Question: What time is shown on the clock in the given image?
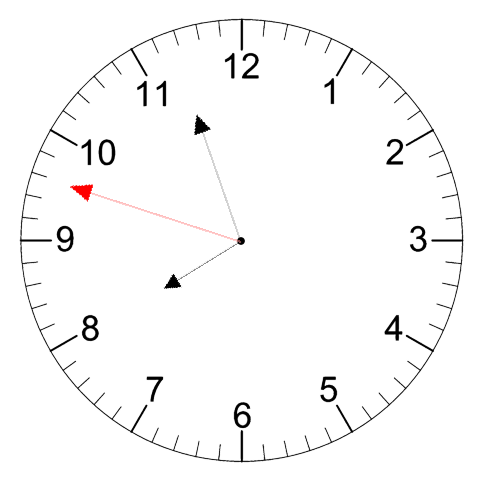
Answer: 07:56:48